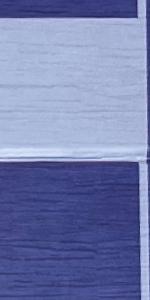
Label: Empty